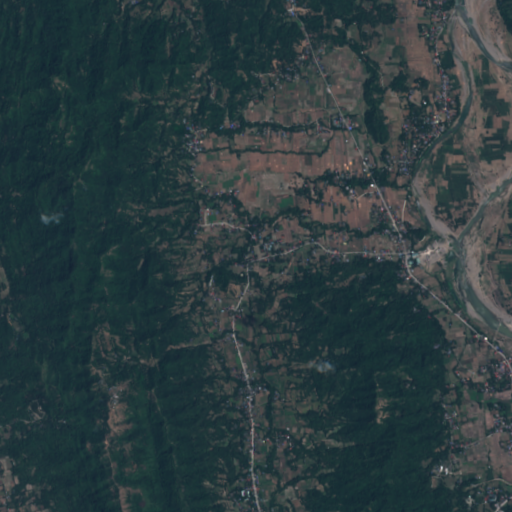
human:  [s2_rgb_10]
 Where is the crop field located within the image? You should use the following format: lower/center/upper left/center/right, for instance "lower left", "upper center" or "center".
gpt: The crop field is located in the right of the image.
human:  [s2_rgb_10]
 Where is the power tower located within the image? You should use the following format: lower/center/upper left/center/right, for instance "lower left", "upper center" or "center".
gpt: The power tower is located in the lower left of the image.
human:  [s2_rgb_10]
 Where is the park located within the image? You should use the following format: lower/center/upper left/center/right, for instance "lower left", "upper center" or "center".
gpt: There is no park in the image.